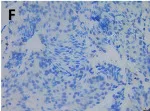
Histopathologic stains from thymic (A-J). Showed the thymic tumor cells were cytoplasmic negative TTF1(400X).
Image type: pathology (immunostaining)